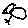
Label: bird